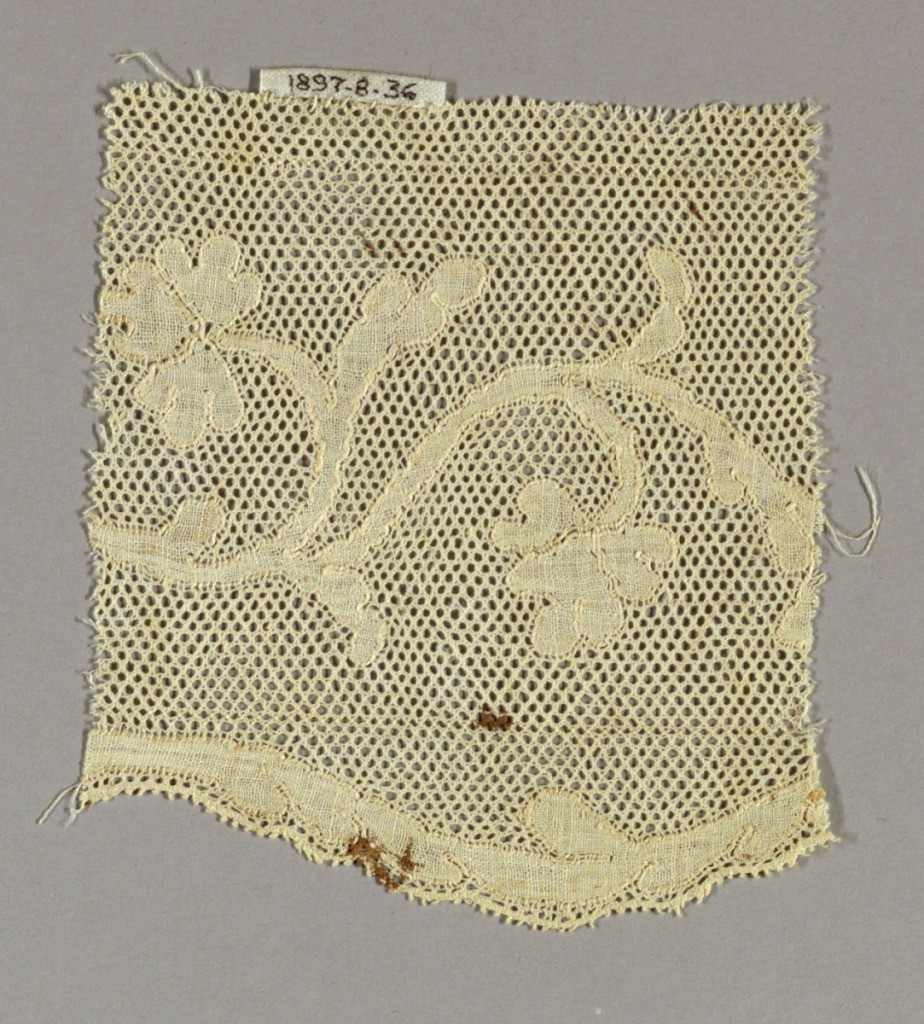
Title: Fragment
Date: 18th century
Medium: linen Technique: bobbin lace (Valenciennes ground)
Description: Design of serpentine branch with stems and leaves curving alternatively right and left. Leaf border and scalloped edge. Round mesh.